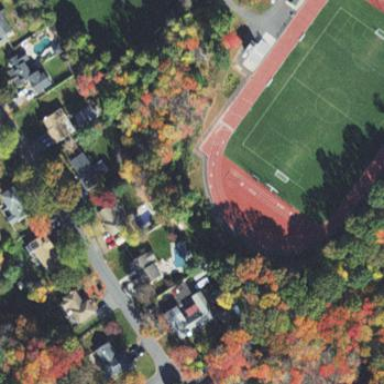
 providing space for leisure sports activities."